Field crop: maize
Growth stage: 1
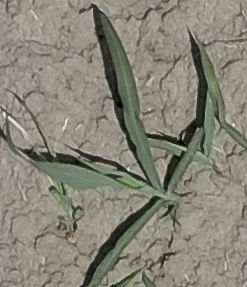
Species: sorghum